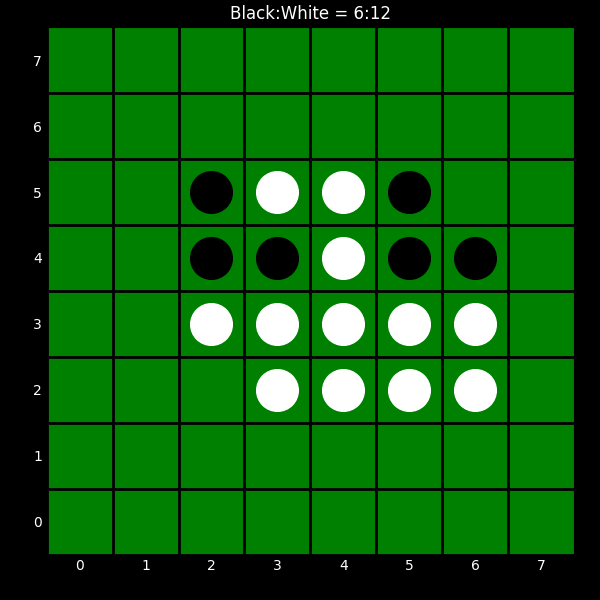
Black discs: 6
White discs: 12